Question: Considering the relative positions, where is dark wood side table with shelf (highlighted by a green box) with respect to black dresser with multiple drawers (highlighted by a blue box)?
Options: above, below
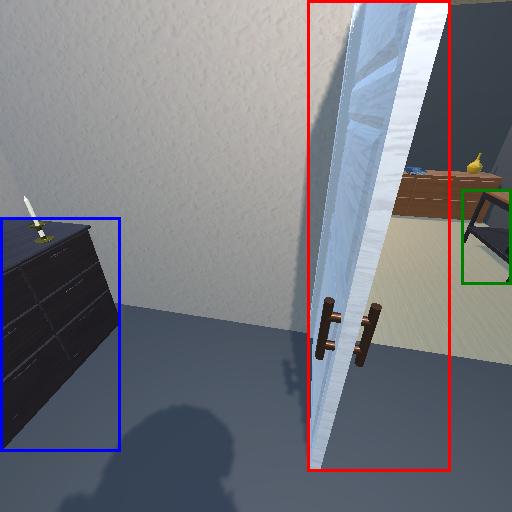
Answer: above